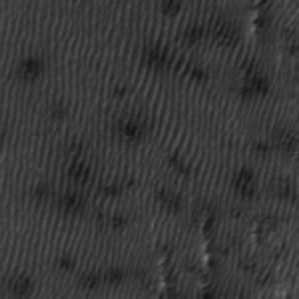
Label: frost